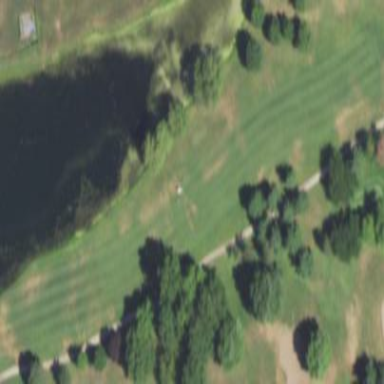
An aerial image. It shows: Rough grassy area used for golf.